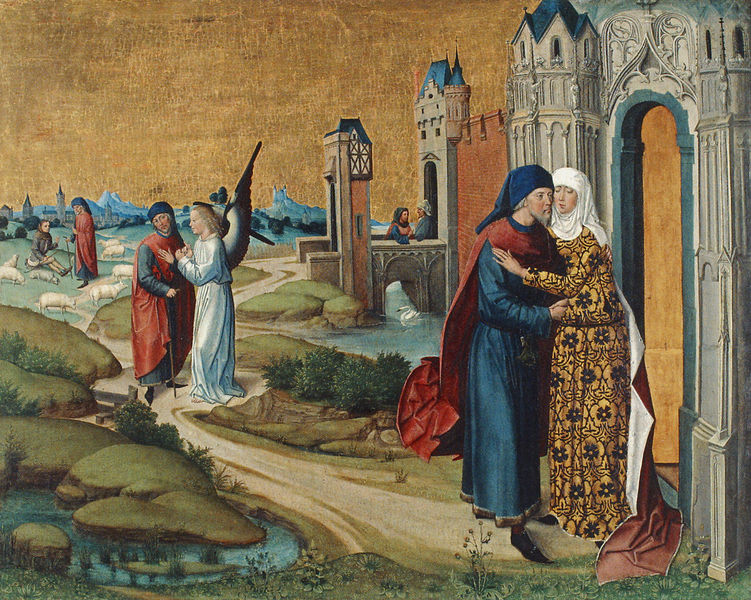
Titel: Tafeln des Marienlebens/ Begegnung von Joachim und Anna an der Goldenen Pforte
Künstler: Meister des Marienlebens
Schlagwörter: mann, umhang, fluss, landschaft, stadt, frau, weg, wiese, architektur, brücke, gold, eltern, paar, gotik, engel, kuss, umarmung, bemälde, tor, eingang, burg, türme, stadttor, liebespaar, mittelalter, begegnung, stadtmauer, elisabeth, maria, schafe, hirte, hirten, schäfer, erzengel, abfolge, goldgrund, idealisiert, coloriert, erzählung, stadtgrenze, schwangerschaft, josepf, wge, mariua, 1100, liebschaften, marias eltern